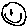
Label: smiley face